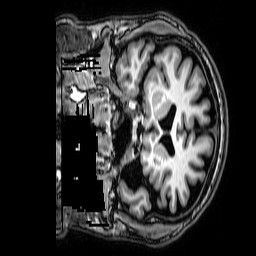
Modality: T1w
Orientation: coronal
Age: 49
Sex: male
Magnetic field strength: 3 T
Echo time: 0.0038 s